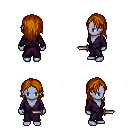
a pixel art fantasy rpg character, female body template, dark elf, purple skin, purple robe, gold greaves, brunette long hairstyle, dagger, four views (front, back, left, right), 2x2 character sprite sheet, small pixel art, hard edges, no anti-aliasing